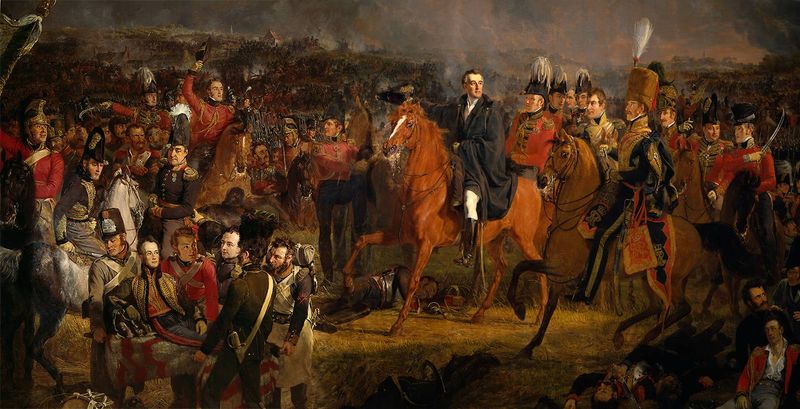
Titel: Die Schlacht von Waterloo, 18.Juni1815
Künstler: Jan Willem Pieneman
Standort: Amsterdam
Institution: Rijksmuseum
Schlagwörter: angriff, dunkel, feder, feuer, gemälde, himmel, kampf, kämpfer, mann, schatten, umhang, weiß, grün, landschaft, menschen, ocker, stadt, abend, braun, grau, hell, hintergrund, hut, hüte, licht, männer, nacht, schwarz, gras, rot, tiere, wiese, beige, haube, malerei, menge, versammlung, jacke, mütze, mützen, band, federn, geschichte, historie, tod, tot, toter, tragen, gesten, öl, dämmerung, feld, horizont, hügel, rauch, boden, gewand, gold, mantel, blässe, england, pferd, pferde, reiter, szenerie, blesse, federbusch, hufe, mähne, reiten, ritt, sattel, schärpe, sprung, steigbügel, zaumzeug, zügel, kopfbedeckung, acker, trage, gelände, nebel, oliv, beleuchtung, ölgemälde, krieg, schlacht, historienbild, soldaten, streifen, belichtung, blut, lichtstrahl, lichtung, militär, säbel, uniform, uniformen, waffen, soldat, tote, verletzt, verletzte, auflauf, napoleon, helm, offizier, orden, stiefel, herrscher, treffen, anführer, armee, feldzug, heer, kämpfen, schimmel, sieg, besuch, helme, bahre, kavalerie, kavallerie, regiment, ross, rosse, leder, krieger, historienmalerei, satteltasche, feldherr, pelzmütze, kreig, bild im bild, harfe, taschen, rösser, bänder, kranke, verband, verwundet, verwundete, rostrot, generäle, besichtigung, dragoner, gemäldeartige linke, herzog von wellington, infanterie, kampffeld, kopfverband, kürassier, kürassiere, offiziere, schlachtfeld, schärpen, schäumen, szenisch, säbeltasche, tresse, verwundeter, verwüstung, waterloo, webel, weitsicht, zweispitz, husaren, dreizack, schlachtengemälde, befehlshaber, lazarett, kriegschauplatz